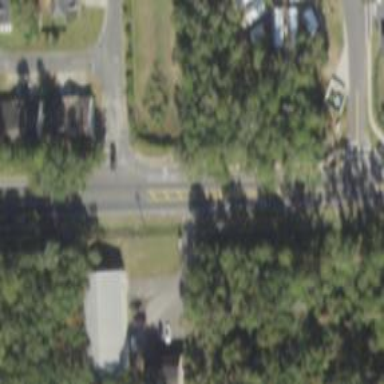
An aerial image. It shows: Primary highway with asphalt surface. There is sidewalk on the left.